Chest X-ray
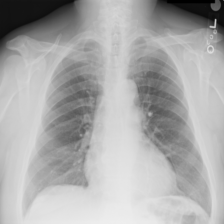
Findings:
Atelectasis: negative
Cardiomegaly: negative
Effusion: negative
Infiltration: negative
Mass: negative
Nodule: negative
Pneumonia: negative
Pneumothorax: negative
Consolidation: negative
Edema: negative
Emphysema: negative
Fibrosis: negative
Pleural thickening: negative
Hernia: negative